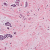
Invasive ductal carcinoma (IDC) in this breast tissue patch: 1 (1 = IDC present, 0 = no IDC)